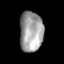
Tissue: lung
Cell type: Epithelial cells
Senescence score: 0.1865
Nuclear area (px): 928
Mean DAPI intensity: 158.8